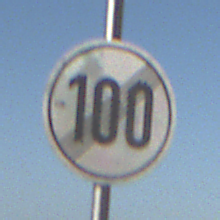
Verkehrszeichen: EndeGeschwindigkeit100
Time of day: MorningAfternoon
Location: Outdoor (Urban)
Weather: Clear
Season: NotSpecified
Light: Natural